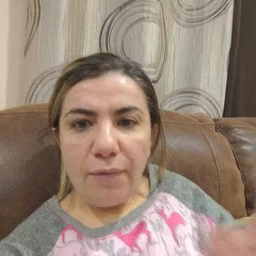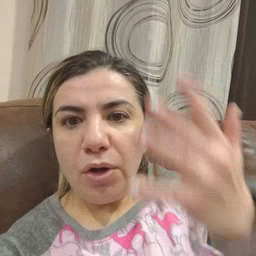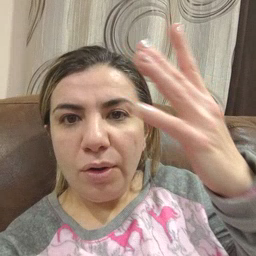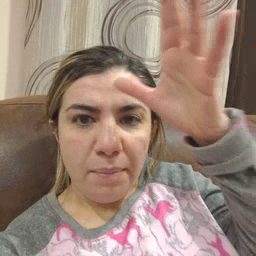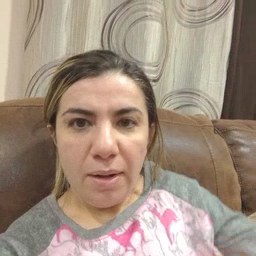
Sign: fireman